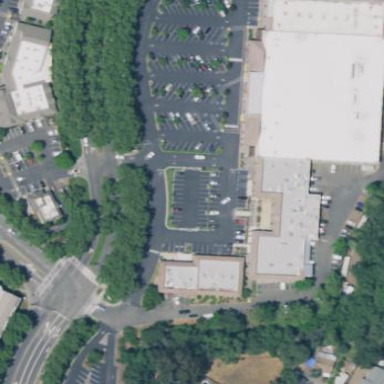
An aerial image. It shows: Retail area.